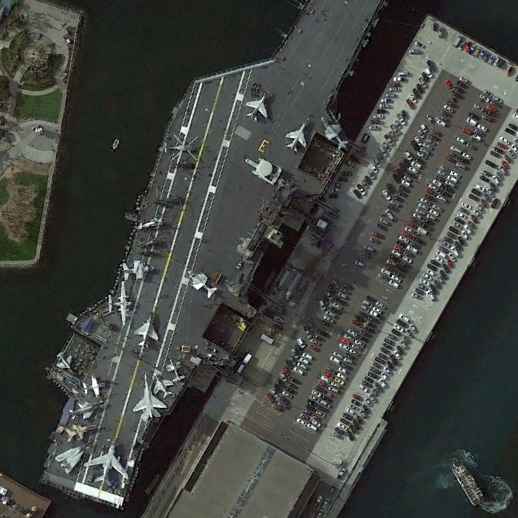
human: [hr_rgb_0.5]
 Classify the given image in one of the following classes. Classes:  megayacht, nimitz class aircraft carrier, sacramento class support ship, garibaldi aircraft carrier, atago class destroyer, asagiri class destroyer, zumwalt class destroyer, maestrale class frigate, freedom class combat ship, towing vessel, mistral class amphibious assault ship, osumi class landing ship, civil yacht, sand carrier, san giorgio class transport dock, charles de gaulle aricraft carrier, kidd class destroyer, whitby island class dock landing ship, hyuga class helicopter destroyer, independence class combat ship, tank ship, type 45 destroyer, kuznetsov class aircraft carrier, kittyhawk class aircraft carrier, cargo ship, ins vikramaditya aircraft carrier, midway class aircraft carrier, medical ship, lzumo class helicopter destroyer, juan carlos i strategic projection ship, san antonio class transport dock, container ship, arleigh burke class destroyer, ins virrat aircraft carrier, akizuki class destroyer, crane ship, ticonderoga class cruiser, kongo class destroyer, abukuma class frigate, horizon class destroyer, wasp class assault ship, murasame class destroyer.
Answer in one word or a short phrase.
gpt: Midway class aircraft carrier